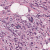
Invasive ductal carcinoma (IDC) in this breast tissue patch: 1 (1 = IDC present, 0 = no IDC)